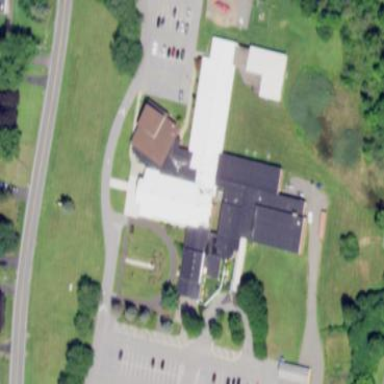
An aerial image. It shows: School building.